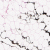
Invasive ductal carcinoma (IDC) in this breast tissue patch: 0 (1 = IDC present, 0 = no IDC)